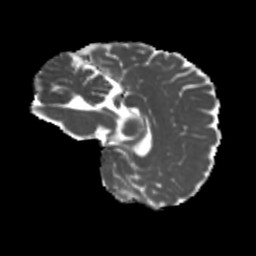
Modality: MD
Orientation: sagittal
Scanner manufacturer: siemens
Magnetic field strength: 3 T
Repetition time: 4 s
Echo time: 0.0594 s